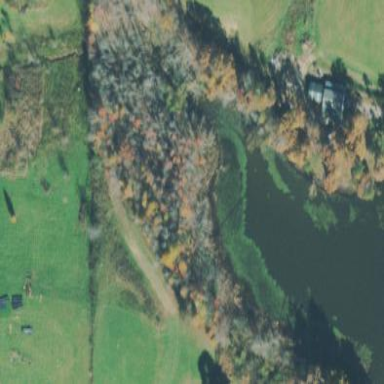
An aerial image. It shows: Serene pond surrounded by nature.